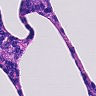
Metastatic tissue present: no